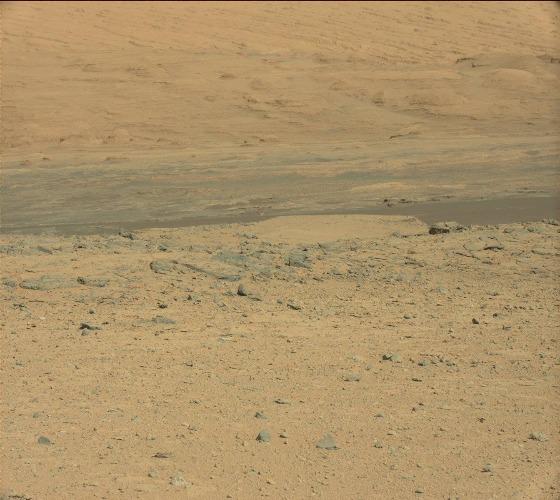
Terrain classes present: Bedrock, Gravel / Sand / Soil, Rock